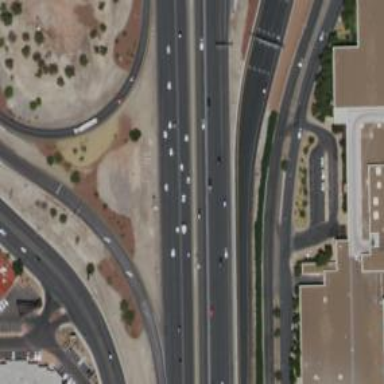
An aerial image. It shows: Motorway junction.